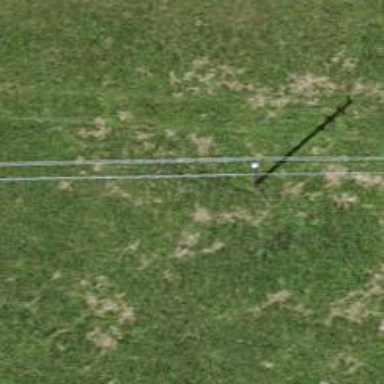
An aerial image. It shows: Utility pole in the area.